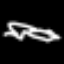
Label: squiggle